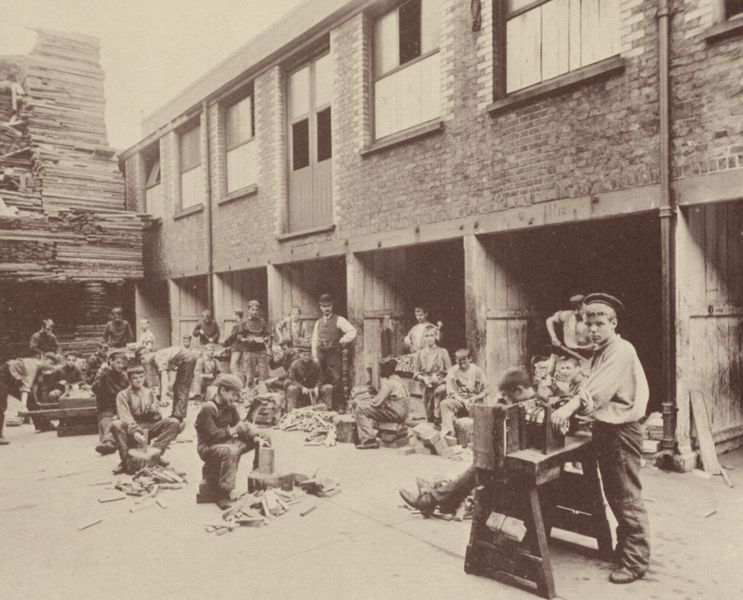
Titel: Die "Jungen-Holzhackbrigade"
Künstler: Thomas John Barnardo
Schlagwörter: dunkel, mann, schatten, weiß, frauen, menschen, mädchen, sitzen, braun, fenster, frau, glas, hell, holz, hut, hüte, licht, männer, schwarz, strasse, tisch, tür, gebäude, haus, herren, leute, alt, hemd, hose, kappe, mütze, mützen, stehen, boden, realismus, innen, kind, traurig, arbeit, kinder, fassade, schule, buben, jungen, knaben, arbeiten, bündel, russland, trage, modern, mauer, ziegel, tag, spalten, backstein, hof, türe, fabrik, bank, schemel, sepia, arbeiter, spielen, junge, weste, geschlossen, tor, aufsicht, foto, fotografie, photographie, melone, hinterhof, außen, innenhof, maschine, hacken, offen, knabe, jungs, regenrinne, schwarz-weiss, schuh, photo, tore, scheite, uhrenkette, handwerk, handwerker, säge, tischler, werkstatt, axt, elend, industrialisierung, brennholz, holzscheite, stapel, glasscheiben, manufaktur, geselle, lernen, beil, dachrinne, bauen, bräunlich, erwachsene, lager, russisch, kinderarbeit, schwaz, maschinen, betrieb, garage, fallrohr, tischlerei, werkbank, hackklotz, aufpasser, kanben, holzarbeiter, jugendliche, gesellen, verblichen, lehrlinge, aufseher, holzfabrik, bowler, photograph, hobelbank, russischer, lehrling, garagen, chef, fentser, werkstätte, bauholz, areiter, handwerken, kleinholz, knecchte, stützwände, wrkbank, holzhacken, holzhacker, 19. jahrhundert, 20. jahrhundert, werkeln, sägerei